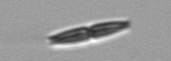
Label: pennate